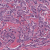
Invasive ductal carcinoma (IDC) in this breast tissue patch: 1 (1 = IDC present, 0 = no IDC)